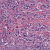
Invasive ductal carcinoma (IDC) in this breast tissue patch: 1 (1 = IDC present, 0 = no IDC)